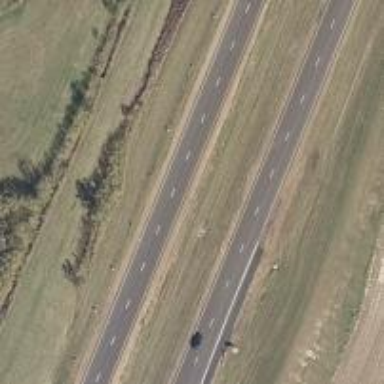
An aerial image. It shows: Trunk highway.